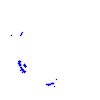
Particle: kaon